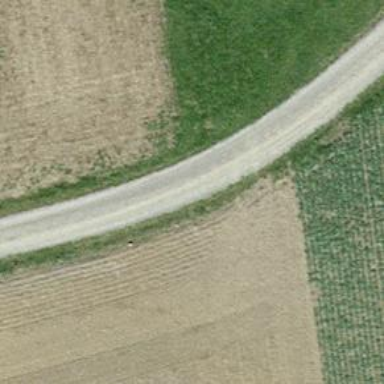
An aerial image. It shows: Pebblestone track with grade3 tracktype.